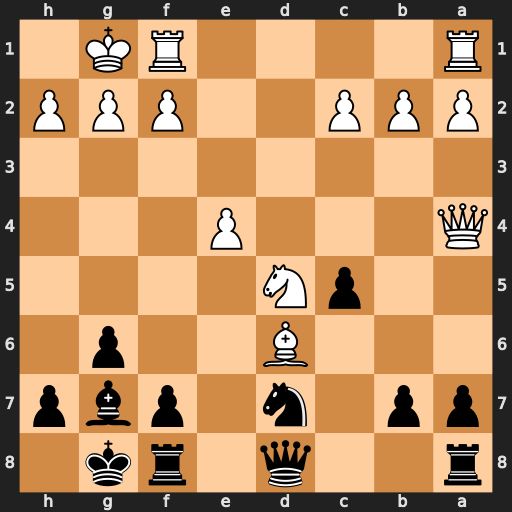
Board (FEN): r2q1rk1/pp1n1pbp/3B2p1/2pN4/Q3P3/8/PPP2PPP/R4RK1
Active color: b
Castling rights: -
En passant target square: -
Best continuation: Nb6 Nxb6 axb6 Qxa8 Qxa8